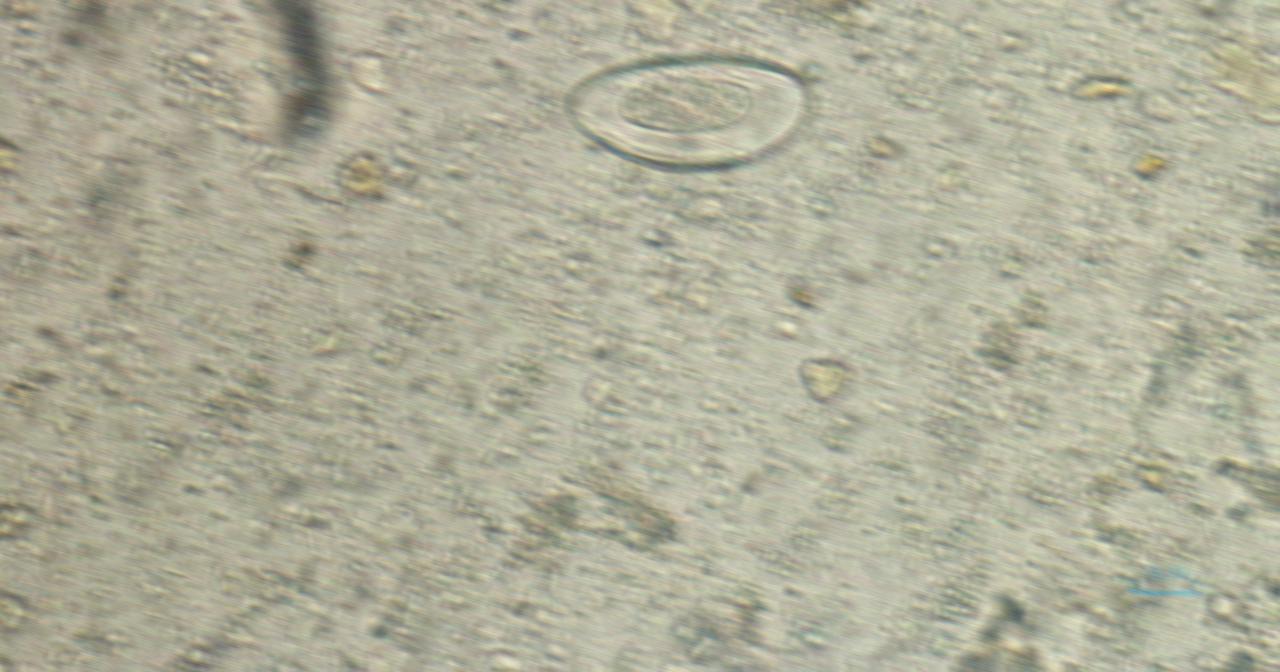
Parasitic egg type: Enterobius vermicularis